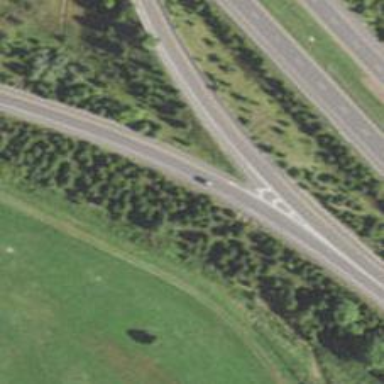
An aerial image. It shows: Trunk link highway with asphalt surface.